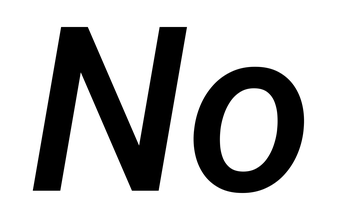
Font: Roboto-Italic_Medium_Italic